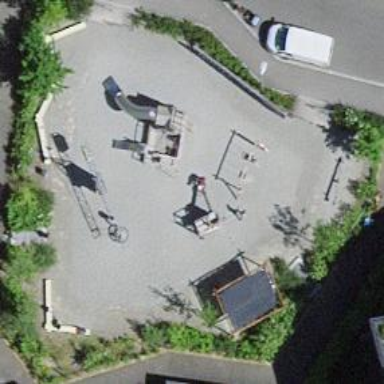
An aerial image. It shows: Playground area for leisure land.